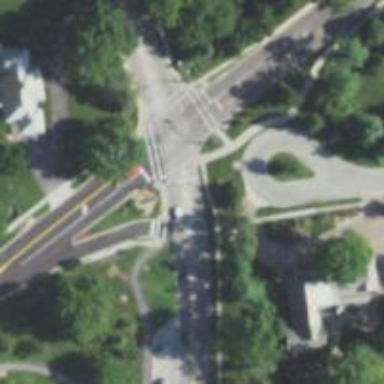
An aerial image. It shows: Solid crossing edge road marking.